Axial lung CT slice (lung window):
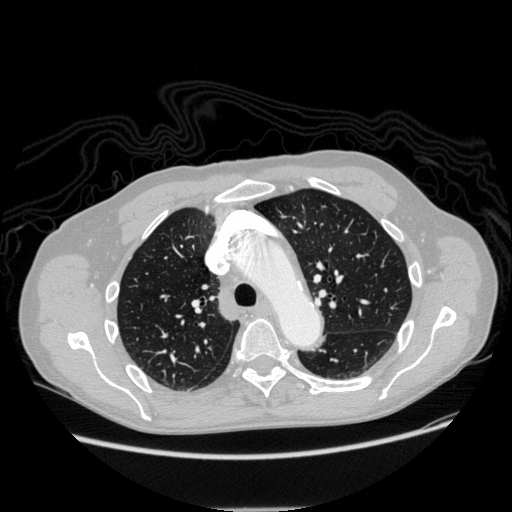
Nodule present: no